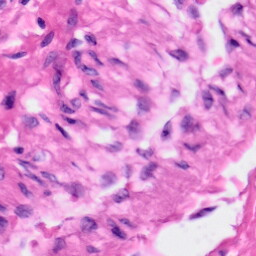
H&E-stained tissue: Skin